Question: I'm trying to find a MySQL query for the following question:
> How many articles are being supplied by supllier
- - -

The query I got so far is:
'''
SELECT
COUNT(artikel.art)
FROM
artikel
JOIN
inkart ON artikel.art = inkart.art
JOIN
leverancier ON inkart.lev = leverancier.lev
GROUP BY artikel.art
HAVING COUNT(leverancier.lev) = 1
'''
But this is giving me the wrong (no) result. I figured I have to use a subquery somewhere, but I have no idea how.
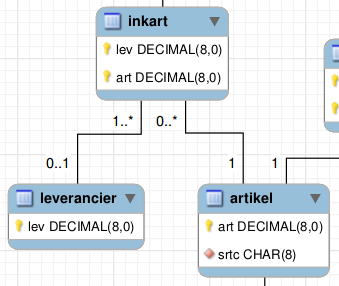
Answer: You only need to count unique 'leverancier.lev', this will give list of 'artikel.art'
'''
SELECT artikel.art
FROM artikel
JOIN inkart ON artikel.art = inkart.art
JOIN leverancier ON inkart.lev = leverancier.lev
GROUP BY artikel.art
HAVING COUNT(DISTINCT leverancier.lev) = 1
'''
if you want the count of articles,
'''
SELECT COUNT(*)
FROM
(
SELECT artikel.art
FROM artikel
JOIN inkart ON artikel.art = inkart.art
JOIN leverancier ON inkart.lev = leverancier.lev
GROUP BY artikel.art
HAVING COUNT(DISTINCT leverancier.lev) = 1
) a
'''